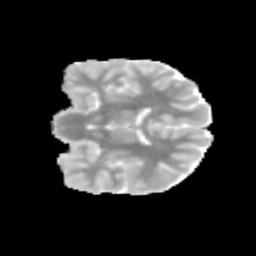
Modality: MD
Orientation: coronal
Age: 12
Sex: male
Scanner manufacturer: siemens
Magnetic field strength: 3 T
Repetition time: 3.8 s
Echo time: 0.07 s